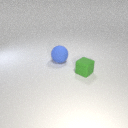
large blue rubber sphere to the left of small green rubber cube